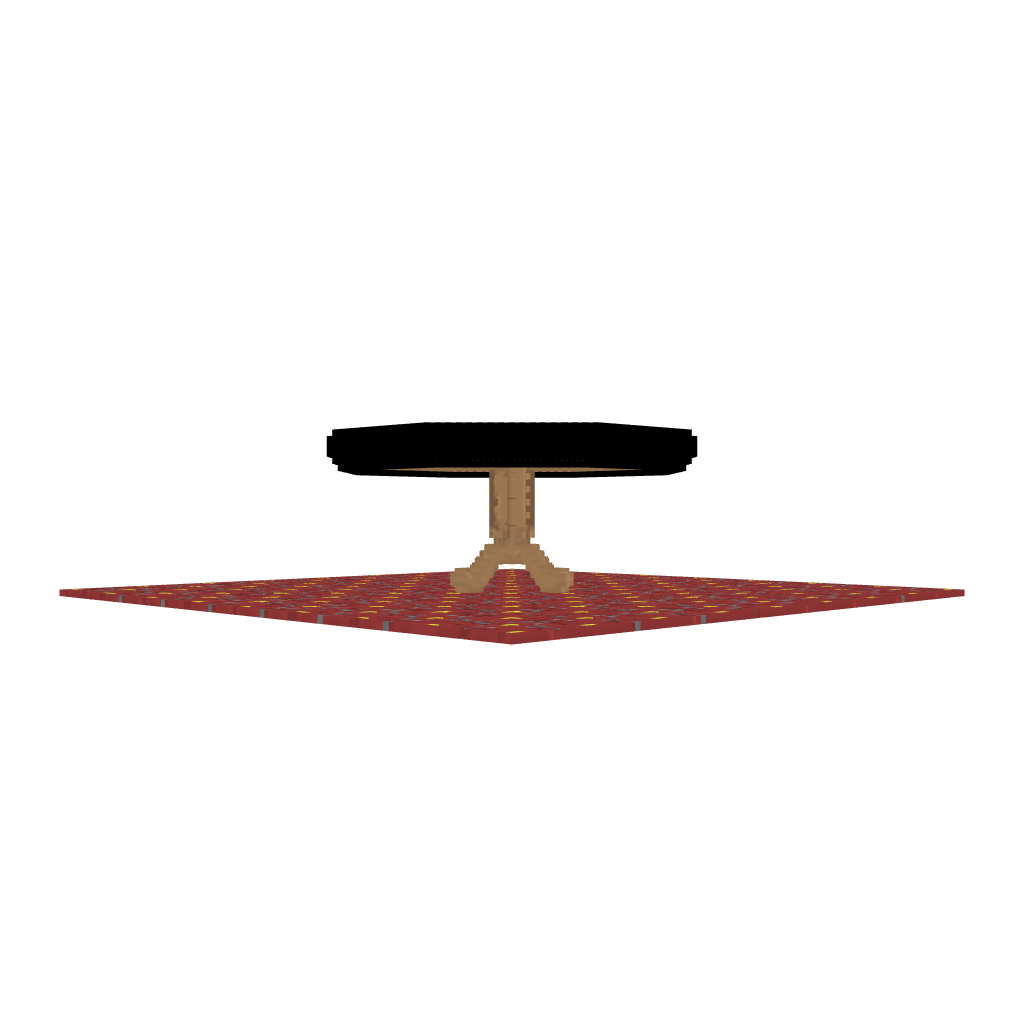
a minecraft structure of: Poker Table bad low quality